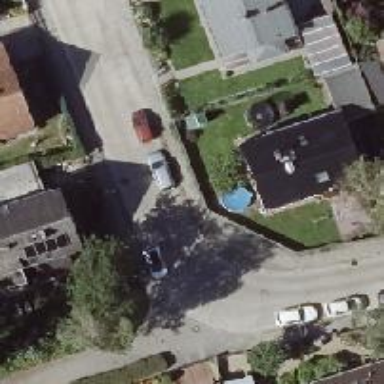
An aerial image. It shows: Residential road with concrete plate sidewalks on both sides.